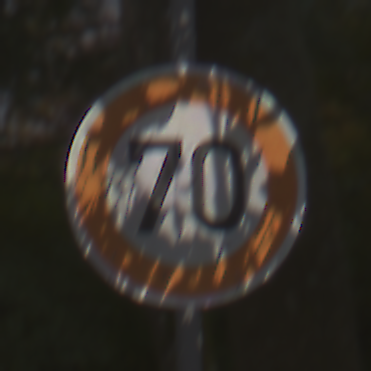
Verkehrszeichen: Geschwindigkeit70
Umgebung: Outdoor, Nature
Tageszeit: Midday
Wetter: Overcast
Licht: Natural
Jahreszeit: Autumn
Kontrast: LowContrast